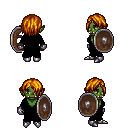
a pixel art fantasy rpg character, female body template, orc, green skin, black robe, gold greaves, dark blonde bangs hairstyle, metal gloves, metal boots, shield, four views (front, back, left, right), 2x2 character sprite sheet, small pixel art, hard edges, no anti-aliasing